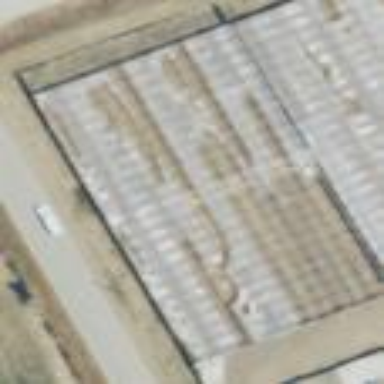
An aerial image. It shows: Greenhouse.